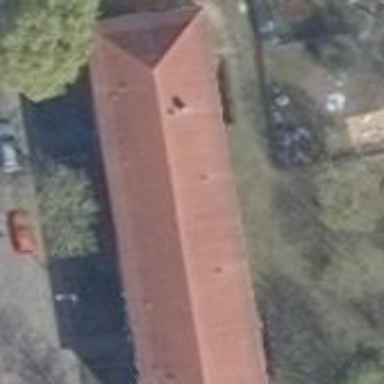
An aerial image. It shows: Residential building with hipped red roof.